Question: I'm working on a TextTwist java implementation and I'm currently working on the GUI. I was wondering if some of you Swing geniuses could help me out. I'm trying to do a GUI where whenever a button is clicked, the text of that button is written into the first empty textField below it. I'm having trouble thinking through how to do it. What I've tried so far makes the first button click fill all the TextFields.
Any help or pointers in the right direction would be great.
'''
private void makeButtonLayout() {
this.charArray = new char[6];
ArrayList<Character> charArrayList = new ArrayList<Character>();
this.charArray = this.randomString.toCharArray();
for(char tempCharacter : this.charArray){
charArrayList.add(tempCharacter);
}
for (int i = 0; i< 6; i++){
JButton letterButton = new JButton();
Character buttonCharacter = charArrayList.get(i);
charArrayList.remove(i);
String letterString = buttonCharacter.toString();
letterButton.setText(letterString);
this.letterButtonsArray.add(letterButton);
}
for (final JButton currentButton : this.letterButtonsArray){
this.buttonPanel.add(currentButton);
currentButton.addActionListener(new ActionListener(){
@Override
public void actionPerformed(ActionEvent arg0) {
int i = 0;
currentButton.setVisible(false);
JTextField temporaryTextField = new JTextField();
String temporaryString = currentButton.getText();
temporaryTextField.setText(temporaryString);
if(textFieldArray.get(i).getText().isEmpty()){
textFieldArray.get(i).setText(temporaryString);
return;
}else{
i++;
return;
}
}
});
}
}
'''

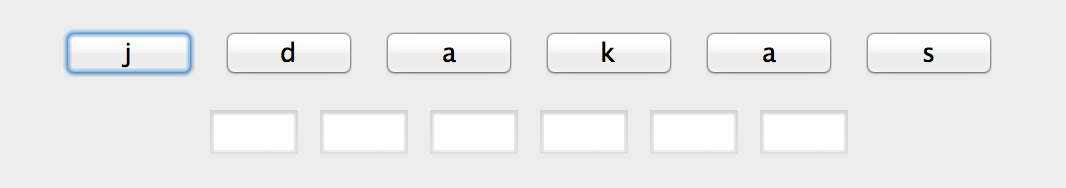
Answer: I think you method is really strange. You mixed initialization code and execution code. Do it like this:
'''
for (final JButton currentButton : this.letterButtonsArray){
this.buttonPanel.add(currentButton);
currentButton.addActionListener(new ActionListener(){
@Override
public void actionPerformed(ActionEvent arg0) {
currentButton.setVisible(false);
String temporaryString = currentButton.getText();
for(int i = 0; i < textFieldArray.size(); i++)
JTextField elem = textFieldArray.get(i);
if(elem.getText().equals("")){ // or if you don't want spaces do: elem.getText().trim().equals("");
elem.setText(temporaryString);
break;
}
}
}
});
}
'''